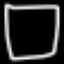
Label: square